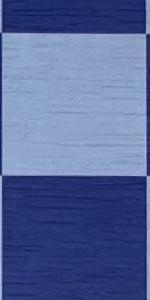
Label: Empty